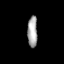
Tissue: prostate
Cell type: T cells
Senescence score: 0.2347
Nuclear area (px): 301
Mean DAPI intensity: 167.239